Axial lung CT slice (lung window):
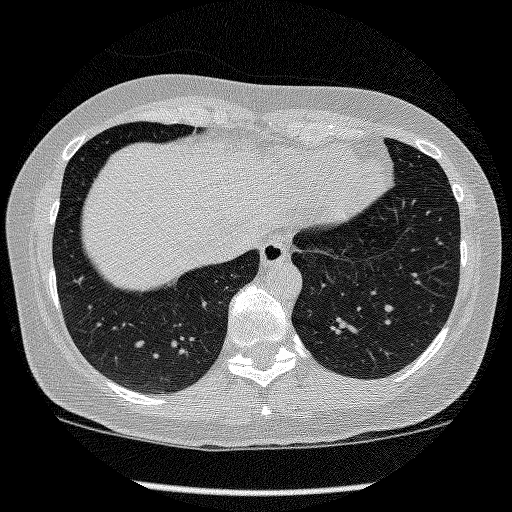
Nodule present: no